高一 · 解析几何
已知一圆的圆心为点 $A(2,-3)$, 一条直径的端点分别在 $x$ 轴和 $y$ 轴上, 则圆的标准方程为 ( )
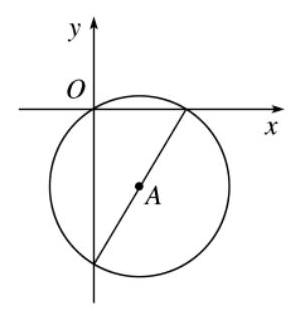
A. $(x+2)^{2}+(y-3)^{2}=13$

B. $(x-2)^{2}+(y+3)^{2}=13$

C. $(x-2)^{2}+(y+3)^{2}=52$

D. $(x+2)^{2}+(y-3)^{2}=52$
答案: B
解析: 如图, 结合圆的性质可知, 原点在圆上，

圆的半径为 $r=\sqrt{(2-0)^{2}+(-3-0)^{2}}=\sqrt{13}$.

故所求圆的标准方程为

$(x-2)^{2}+(y+3)^{2}=13$.